Question: I need to the after the given row number.
please check the image below

for e.g: assume, my current row number is 6 then my output should be 10.
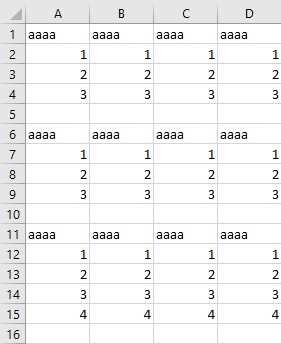
Answer: I use CountA to see if the entire row is empty.
'''
Function FirstEmtpyRow(startRow As Long) As Long
Do
startRow = startRow + 1
If startRow = rpws.Count Then Exit Function
Loop Until WorksheetFunction.CountA(Rows(startRow)) = 0
FirstEmtpyRow = startRow
End Function
'''